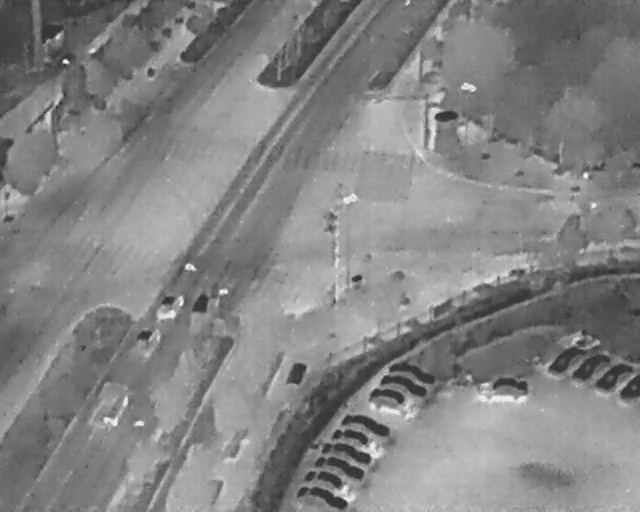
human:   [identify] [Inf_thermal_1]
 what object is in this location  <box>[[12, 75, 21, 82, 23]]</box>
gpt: <ref>1 medium othervehicle at the bottom left</ref>

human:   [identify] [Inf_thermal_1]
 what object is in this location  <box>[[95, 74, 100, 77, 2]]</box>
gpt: <ref>1 small car at the bottom right</ref>